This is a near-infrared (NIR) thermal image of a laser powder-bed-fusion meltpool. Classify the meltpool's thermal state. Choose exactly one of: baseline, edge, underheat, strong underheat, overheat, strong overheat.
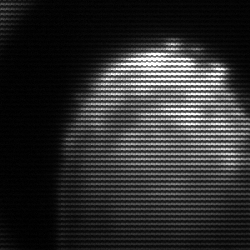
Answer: edge